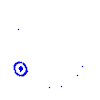
Particle: proton